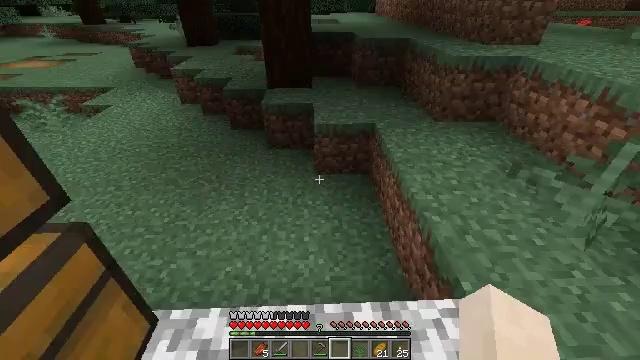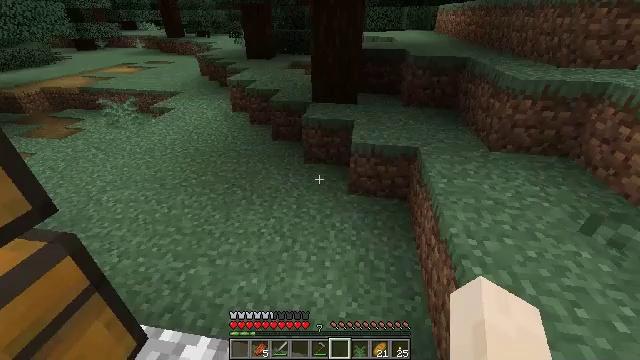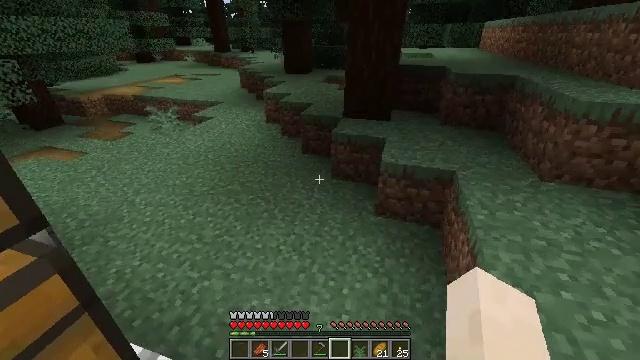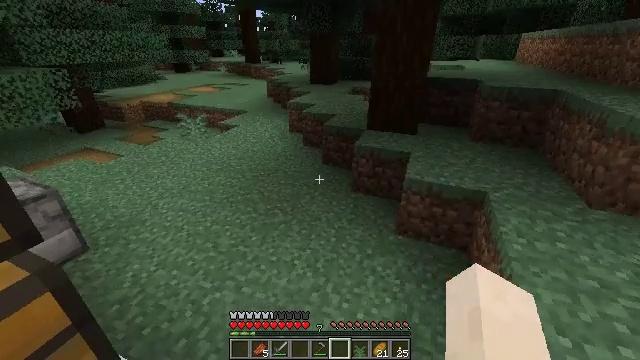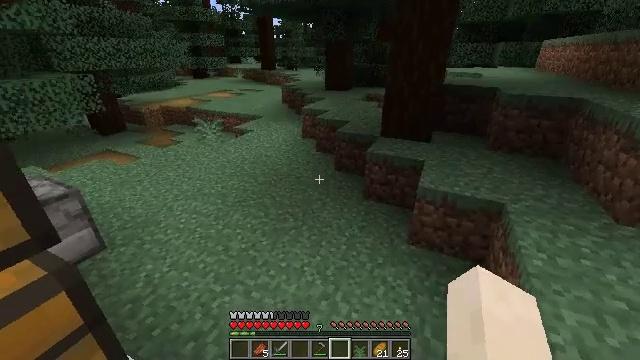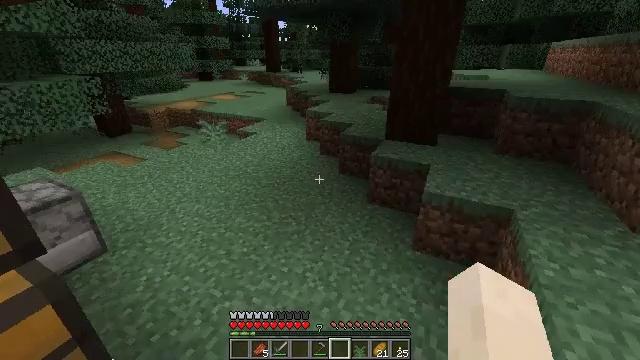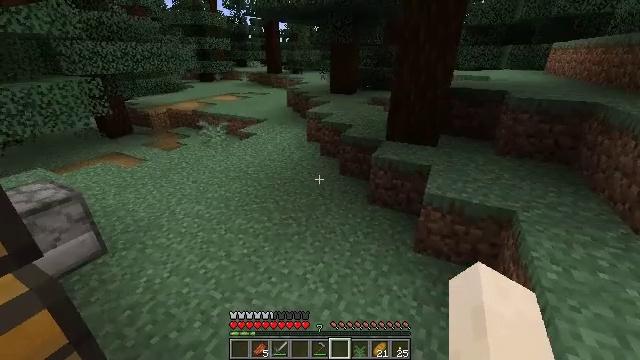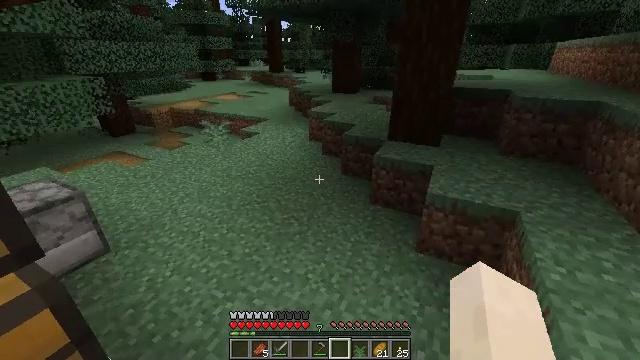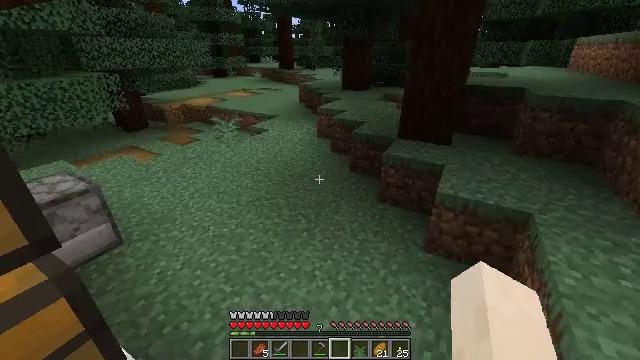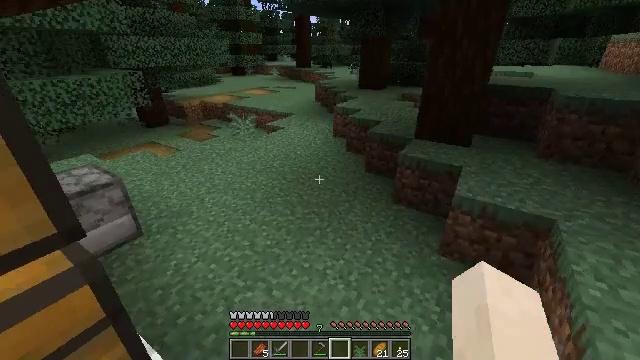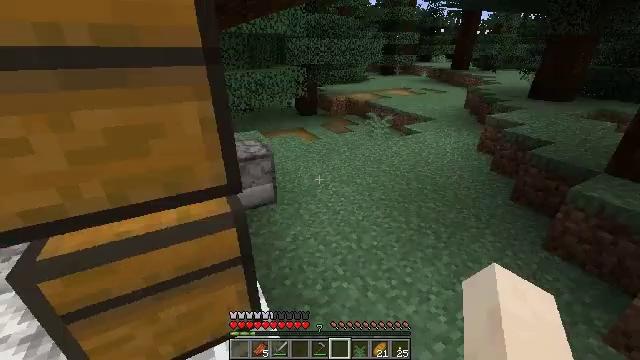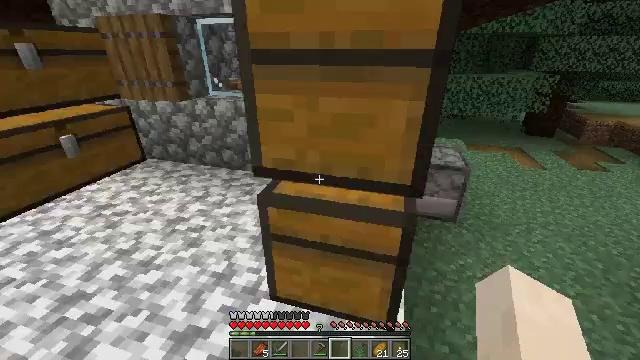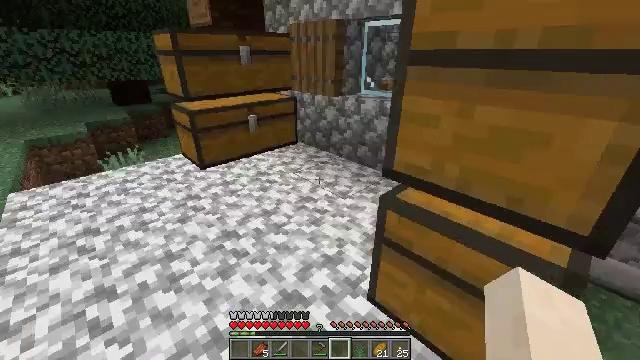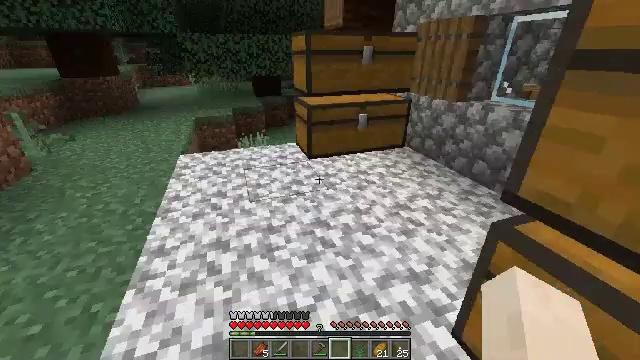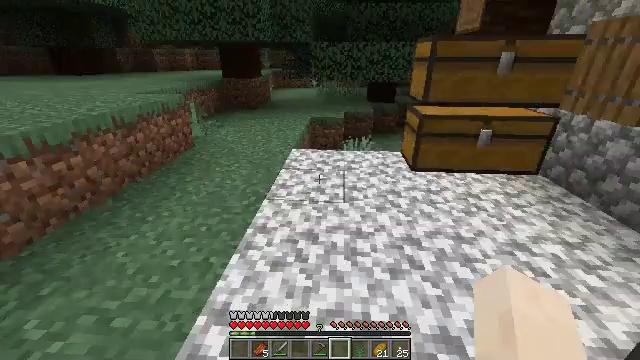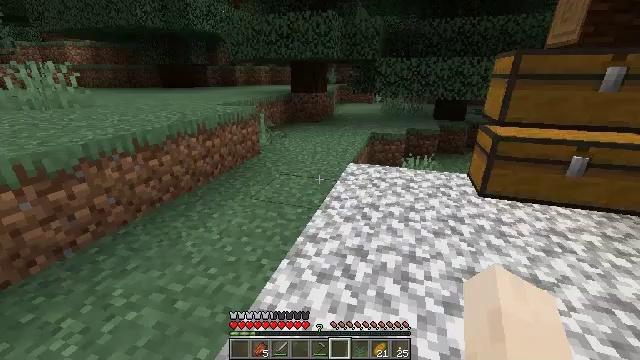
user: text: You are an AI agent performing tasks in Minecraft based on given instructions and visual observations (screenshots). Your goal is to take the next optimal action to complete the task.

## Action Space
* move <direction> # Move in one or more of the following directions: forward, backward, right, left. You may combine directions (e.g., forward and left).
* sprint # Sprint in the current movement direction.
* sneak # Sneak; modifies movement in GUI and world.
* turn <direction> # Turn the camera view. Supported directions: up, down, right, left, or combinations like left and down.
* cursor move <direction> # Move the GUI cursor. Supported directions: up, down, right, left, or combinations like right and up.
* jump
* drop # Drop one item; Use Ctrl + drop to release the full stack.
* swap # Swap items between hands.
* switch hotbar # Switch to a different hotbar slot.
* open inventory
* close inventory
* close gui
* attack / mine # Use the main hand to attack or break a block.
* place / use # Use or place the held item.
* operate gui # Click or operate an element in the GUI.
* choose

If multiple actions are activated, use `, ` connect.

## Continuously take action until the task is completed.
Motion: motion action
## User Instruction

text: Remove a large fern from the inventory.
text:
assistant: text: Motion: move forward, turn left and up
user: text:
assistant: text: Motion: move forward, turn left and up
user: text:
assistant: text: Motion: turn left and up
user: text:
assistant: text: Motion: turn left and up
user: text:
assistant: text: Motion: turn left
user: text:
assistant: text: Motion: no_op
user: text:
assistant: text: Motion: no_op
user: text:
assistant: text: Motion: turn left
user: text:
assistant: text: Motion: turn left
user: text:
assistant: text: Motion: turn left
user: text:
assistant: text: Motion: turn left
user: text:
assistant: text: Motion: turn left
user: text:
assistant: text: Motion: turn left
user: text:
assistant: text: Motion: turn left and up
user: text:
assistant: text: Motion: turn left and up
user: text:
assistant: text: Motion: move forward, turn left and up
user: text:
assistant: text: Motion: move forward
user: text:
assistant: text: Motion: move forward
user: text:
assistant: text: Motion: no_op
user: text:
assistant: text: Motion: no_op
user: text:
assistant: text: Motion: move forward, turn right
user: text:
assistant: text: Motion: move forward, turn right
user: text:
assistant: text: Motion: move forward, turn right
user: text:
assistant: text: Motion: move forward, turn right
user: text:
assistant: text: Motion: move forward, turn right
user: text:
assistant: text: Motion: move forward, turn right
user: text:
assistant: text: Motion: move forward
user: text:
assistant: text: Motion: move forward
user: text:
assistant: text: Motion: move forward
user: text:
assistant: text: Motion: move forward